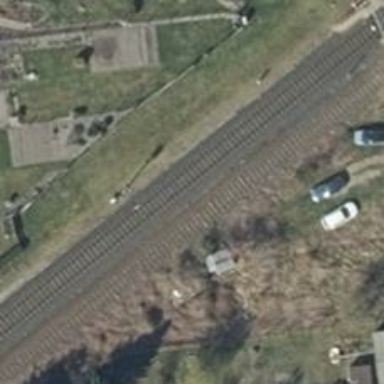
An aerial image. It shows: Light signal at railway crossing.